Question: I'm trying to reproduce this equation in R to do Kernel K-Means clustering:
But the loop that I created it's taking too long to finish, and I don't know how to improve it, here's is the example of the part of the code that is giving problem:
'''
c=3
for (g in 1:c) {
ans = 0
for (k in 1:nrow(iris)) {
for (l in 1:nrow(iris)) {
ans = ans + (iris[k,'cluster']==g) *(iris[l,'cluster']==g)*kernelmatrix[k,l]
}
}
third[g] = ans
}
'''
This is a pseudo code, because it's only a part of the full function, the expression '(iris[l,'cluster']==g)' it's to verify if the element 'iris[l,'cluster']' belongs to cluster 'g', and the 'kernelmatrix[k,l]' it's an element from the 'nxn' matrix of kernel operations.
I know that 'R' isnt' too good for loops, so I don't know how to improve it the loops.
EDIT: Here's the code with the kernelmatrix part, but I think that isnt't important to the code (where you all read data, can think that is any dataset like the iris for example:
'''
## Euclidian Distance
# Remember:
#1.|| a || = sqrt(aDOTa),
#2. d(x,y) = || x - y || = sqrt((x-y)DOT(x-y))
#3. aDOTb = sum(a*b)
d<-function(x,y){
aux=x-y
dis=sqrt(sum(aux*aux))
return(dis)
}
##Radial Basis Function Kernel
# Remember :
# 1.K(x,x')=exp(-q||x-x'||^2) where ||x-x'|| is could be defined as the
# euclidian distance and 'q' it's the gamma parameter
rbf<-function(x,y,q=0.2){
aux<-d(x,y)
rbfd<-exp(-q*(aux)^2)
return(rbfd)
}
#
#calculating the kernel matrix
kernelmatrix=matrix(0,nrow(data),nrow(data))
for(i in 1:nrow(data)){
for(j in 1:nrow(data)){
kernelmatrix[i,j]=rbf(data[i,1:(ncol(data)-1)],data[j,1:(ncol(data)-1)],q)
}
}
'''
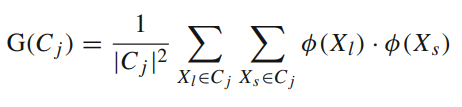
Answer: The R interpreter is indeed generally slow. It does not seem to matter much whether you use for loops or other loop constructs. So try to minimize the amount of actual R code, and when performance gets problematic, consider rewriting the code in C. Use R only as a "driver".
In your case, there are several obvious issues:
Your computation is supposedly symmetric (if your kernel function is symmetric). If you exploit this, you'll be twice as fast. The inner loop does not need to run at all, if the point is not in the cluster. You are summing up just zeros.
You do the selections k*k times. Move them out if the loop, to do them only k times. Then vectorize all operations.
And to become much faster, try replacing the entire inner two loops with a matrix operation (which will run in C, not with two R interpreter loops...). Naively, a multiplication. But then realize that you are just doing a selection. So what you want to write is sum(kernelmatrix[selection,selection]), right?